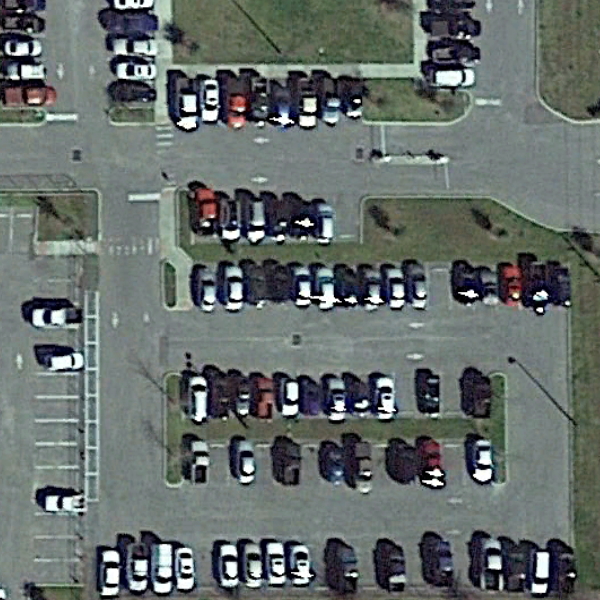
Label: Parking